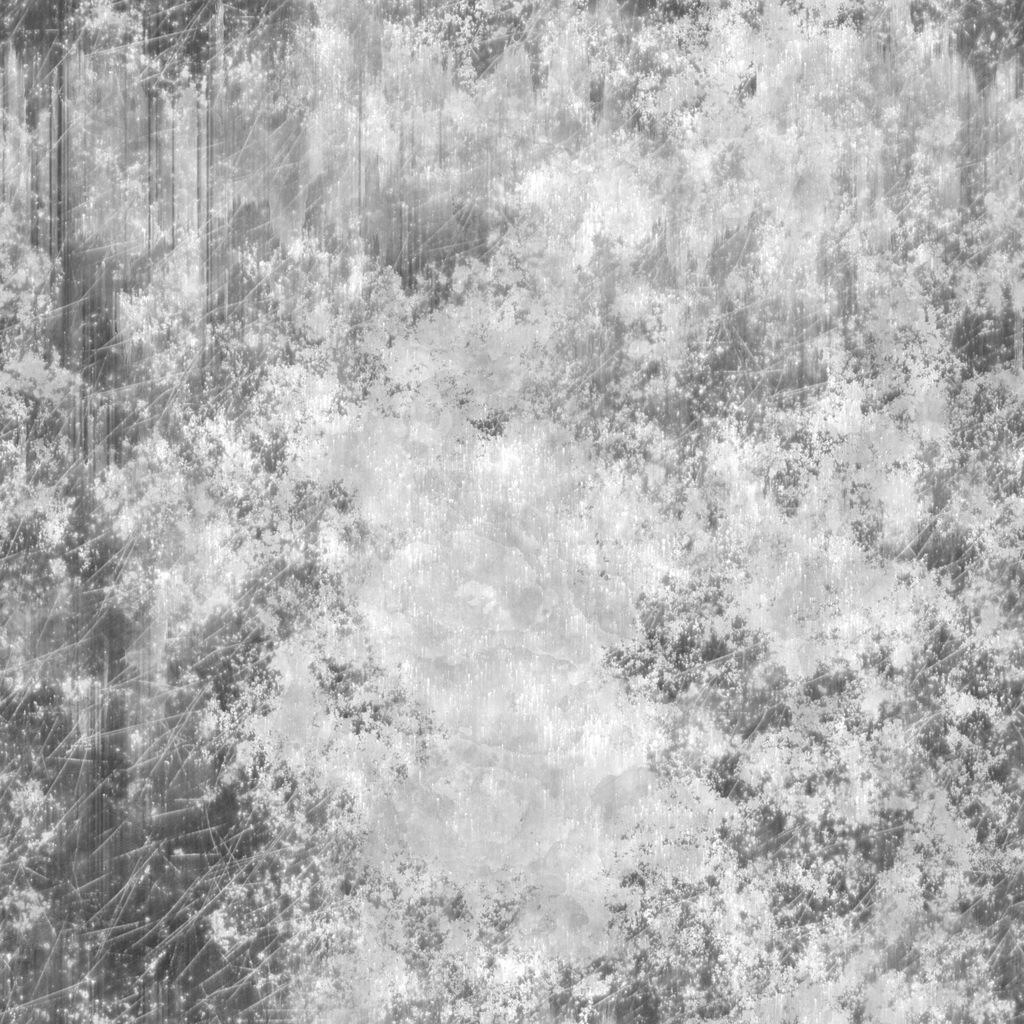
Texture map type: Roughness